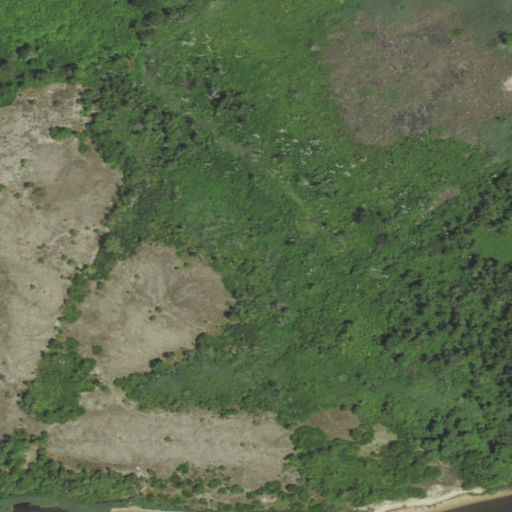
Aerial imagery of island in New York named Indian Island containing deciduous forest, barren land, herbaceous wetlands, woody wetlands, and grassland